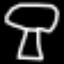
Label: mushroom